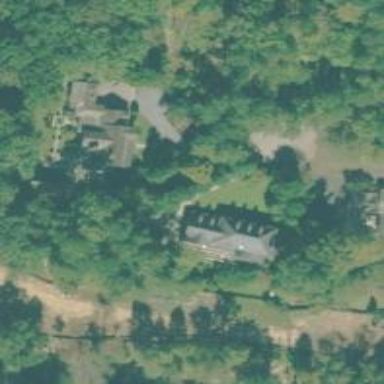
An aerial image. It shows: Driveway.